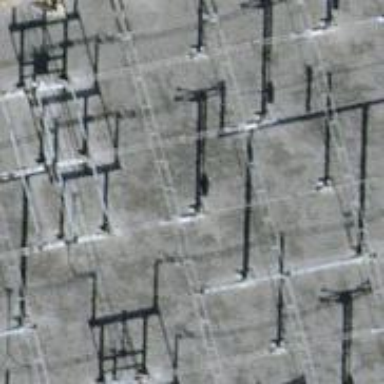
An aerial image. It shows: Power line with 3 cables. The line type is busbar.